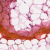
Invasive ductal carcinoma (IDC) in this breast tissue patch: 0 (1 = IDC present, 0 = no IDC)